RGB frame:
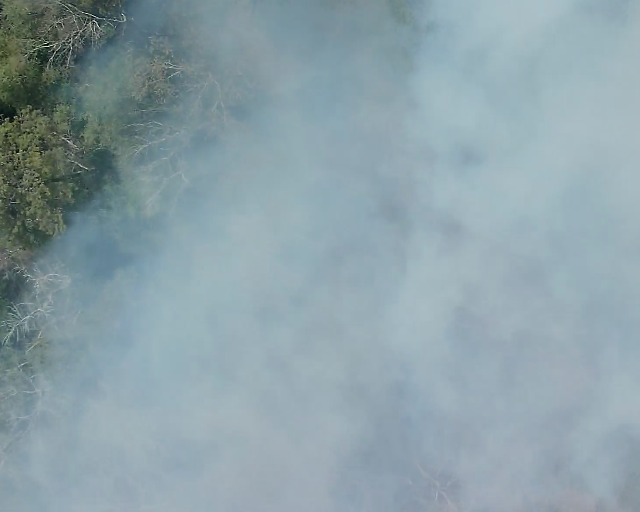
Thermal frame:
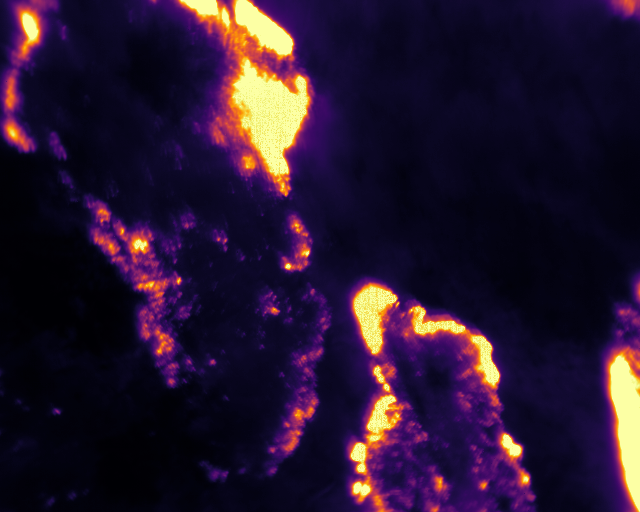
Captured: 2026-02-26 02:31:15
Pixels at or above 80 °C: 37273 (fraction of frame: 0.1137)